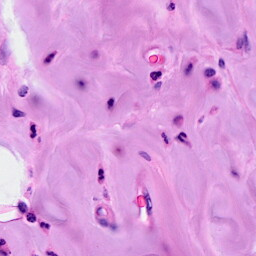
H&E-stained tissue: Breast